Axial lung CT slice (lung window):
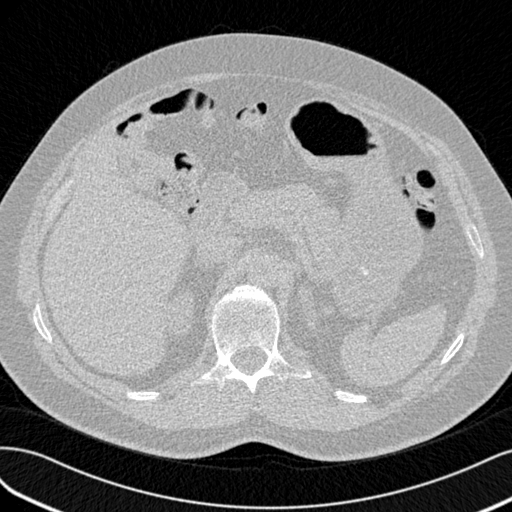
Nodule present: no